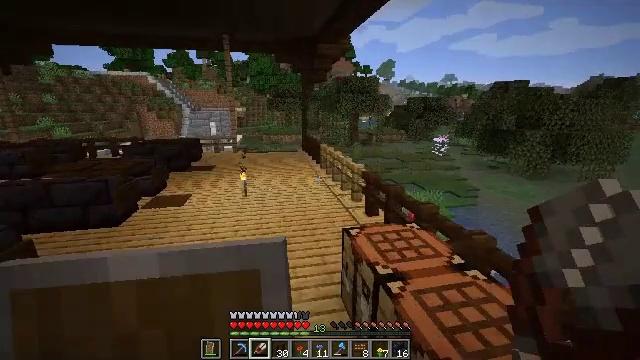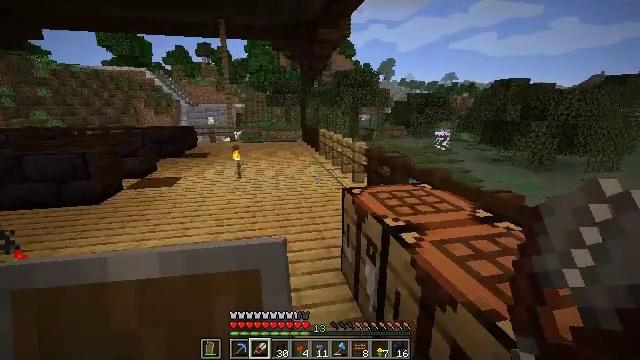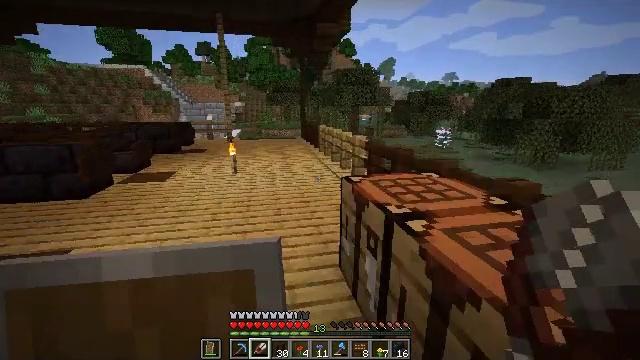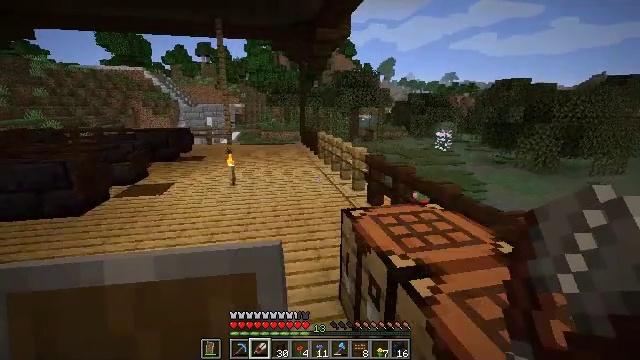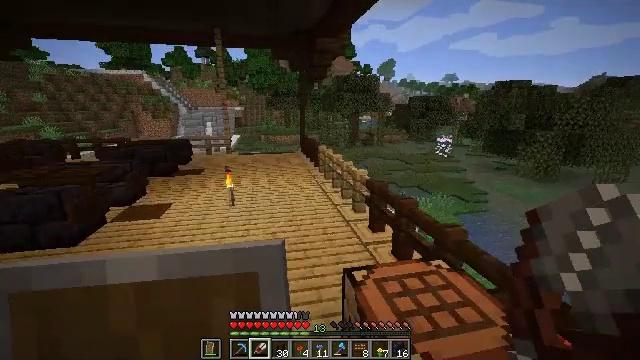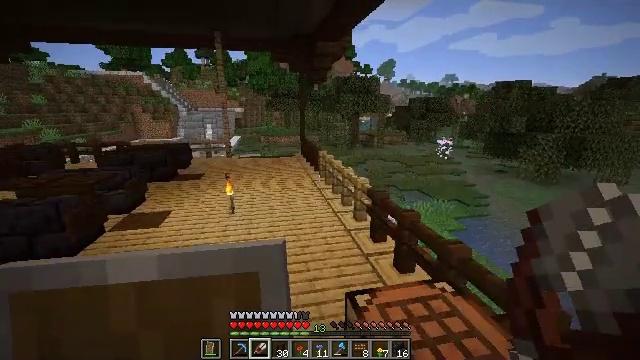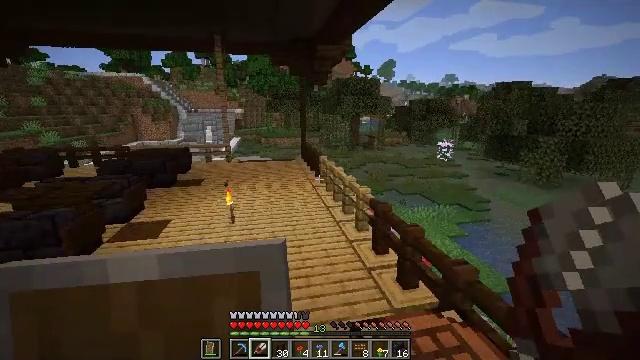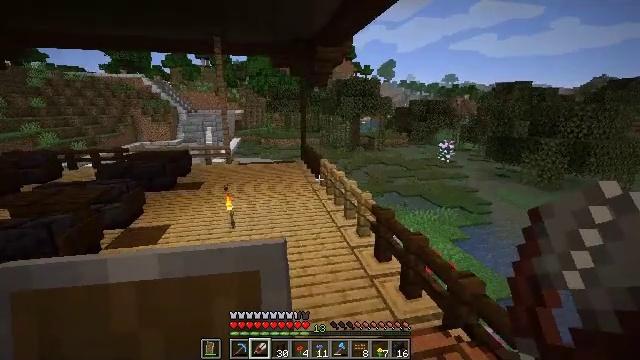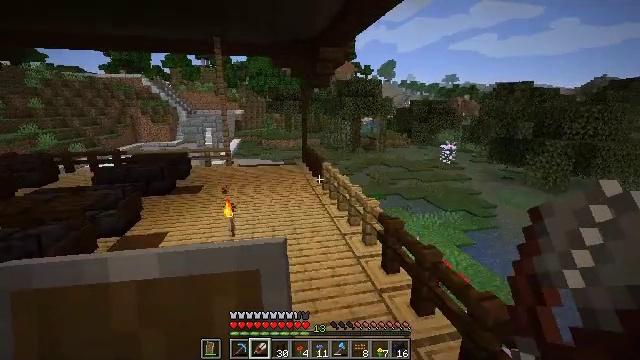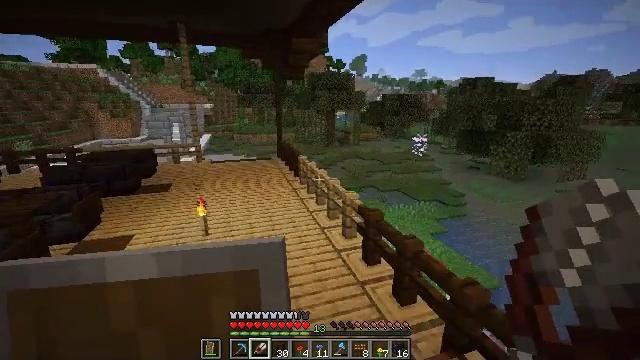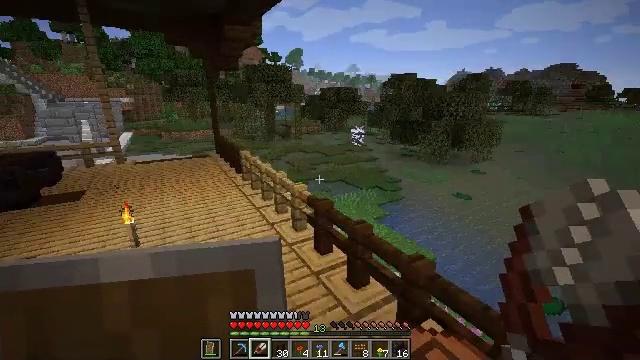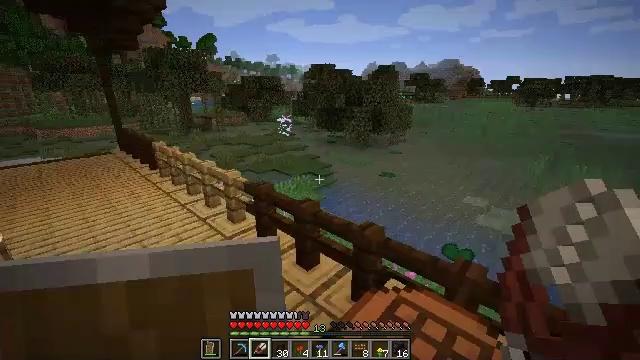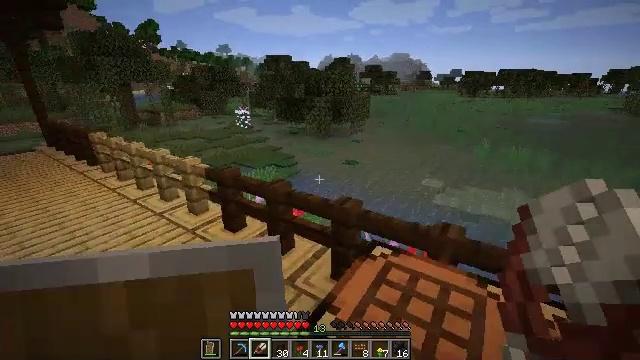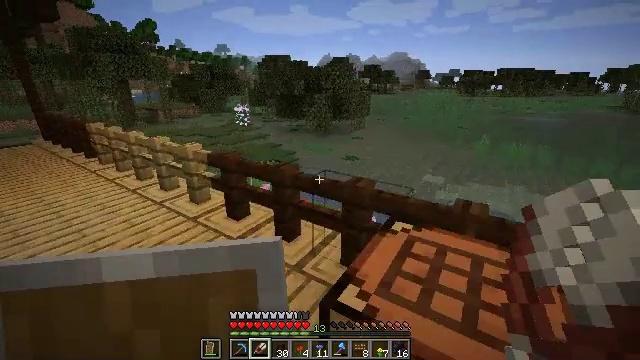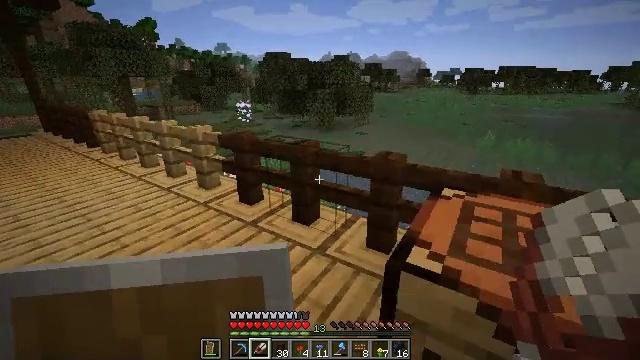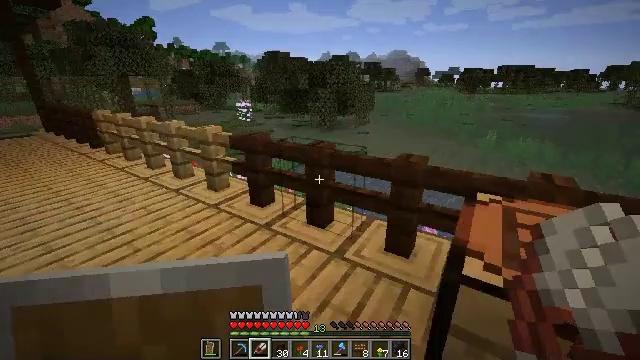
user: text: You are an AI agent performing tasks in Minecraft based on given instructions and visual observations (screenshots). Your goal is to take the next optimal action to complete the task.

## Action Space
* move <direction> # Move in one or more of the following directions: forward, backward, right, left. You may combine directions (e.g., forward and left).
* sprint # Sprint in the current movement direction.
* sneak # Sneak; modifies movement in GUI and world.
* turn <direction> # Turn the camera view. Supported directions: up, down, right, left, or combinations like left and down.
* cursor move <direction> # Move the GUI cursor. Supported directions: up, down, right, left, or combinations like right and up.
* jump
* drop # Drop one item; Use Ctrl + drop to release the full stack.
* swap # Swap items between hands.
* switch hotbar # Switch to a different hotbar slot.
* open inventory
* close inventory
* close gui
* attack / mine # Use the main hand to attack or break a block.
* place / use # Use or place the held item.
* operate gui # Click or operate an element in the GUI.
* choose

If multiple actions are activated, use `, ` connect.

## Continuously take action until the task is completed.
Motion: motion action
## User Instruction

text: Craft polished diorite stairs.
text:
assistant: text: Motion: move forward, jump
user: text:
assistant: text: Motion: move forward, jump
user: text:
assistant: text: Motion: move forward, jump
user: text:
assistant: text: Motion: move forward and move left, jump
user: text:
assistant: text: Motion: move forward and move left, jump
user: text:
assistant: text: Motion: move forward and move left, jump
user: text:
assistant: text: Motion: move forward and move left, jump
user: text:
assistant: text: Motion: move forward and move left
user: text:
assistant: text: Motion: move forward and move left, turn right and down
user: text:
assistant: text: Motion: move forward and move left, turn right and down
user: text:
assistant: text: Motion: move forward and move left, turn right and down
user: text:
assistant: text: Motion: move forward and move left, turn right and down
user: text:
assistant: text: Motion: move left
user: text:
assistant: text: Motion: move left
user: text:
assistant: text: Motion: move left
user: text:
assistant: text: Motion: move left
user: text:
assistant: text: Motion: move forward and move left
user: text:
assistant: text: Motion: move forward and move left
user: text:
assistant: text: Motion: move forward and move left
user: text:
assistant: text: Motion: move left
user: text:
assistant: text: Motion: move forward and move left
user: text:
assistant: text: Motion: move forward and move left
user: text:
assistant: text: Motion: move forward and move left
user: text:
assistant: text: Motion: move forward and move left
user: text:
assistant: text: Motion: move forward and move left, turn left
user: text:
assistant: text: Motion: move forward and move left, turn left and down
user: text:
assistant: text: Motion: move forward and move left, turn left and down
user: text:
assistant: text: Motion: move forward and move left, turn left
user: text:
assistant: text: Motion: move forward, turn left, jump
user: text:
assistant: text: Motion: move forward, turn left, jump